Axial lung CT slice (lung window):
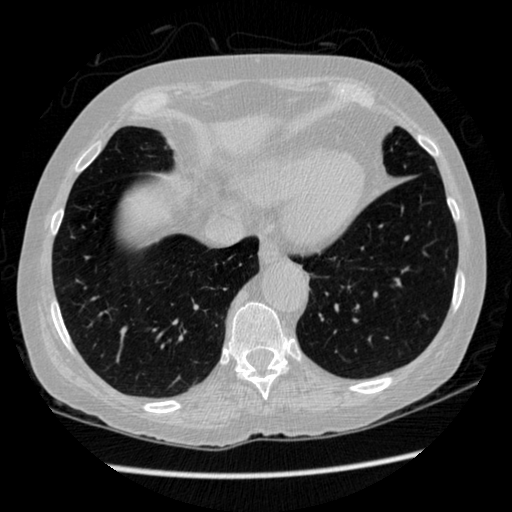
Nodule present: no